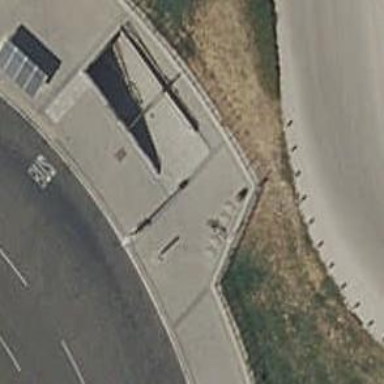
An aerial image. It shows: Steps made of paving stones.